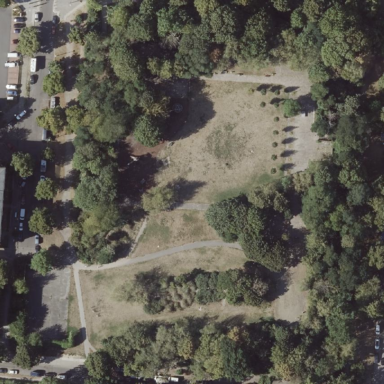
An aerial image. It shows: Park.